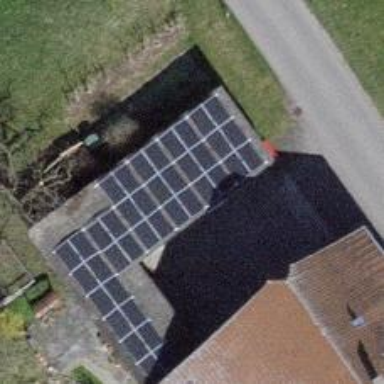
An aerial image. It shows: Solar power generator.